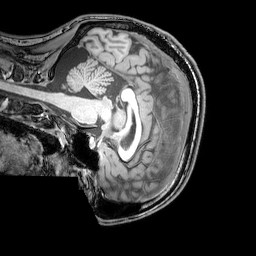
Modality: T1w
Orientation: sagittal
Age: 20
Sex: male
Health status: healthy
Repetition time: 0.081 s
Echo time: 0.037 s